Question: I have a floating action button on my main activity and it looks fine on the Pixel 4XL Emulator but when I put it on my Huawei P30 pro it looks like a small dot on my screen. Why?<URL>
XML:
'''
<?xml version="1.0" encoding="utf-8"?>
<RelativeLayout xmlns:android="http://schemas.android.com/apk/res/android"
xmlns:app="http://schemas.android.com/apk/res-auto"
android:layout_width="match_parent"
android:layout_height="match_parent"
android:background="#17171A">
<TextView
android:id="@+id/tasksText"
android:layout_width="wrap_content"
android:layout_height="wrap_content"
android:textStyle="bold"
android:textColor="@android:color/white"
android:layout_marginStart="16dp"
android:layout_marginBottom="16dp"
android:layout_marginTop="16dp"
android:textSize="32sp"
android:text="Oversikt" />
<androidx.recyclerview.widget.RecyclerView
android:id="@+id/tasksRecyclerView"
android:layout_width="match_parent"
android:layout_height="wrap_content"
android:layout_below="@id/tasksText"
app:layoutManager="androidx.recyclerview.widget.LinearLayoutManager"
android:nestedScrollingEnabled="true"/>
<com.google.android.material.floatingactionbutton.FloatingActionButton
android:id="@+id/fab"
android:layout_width="wrap_content"
android:layout_height="69dp"
android:layout_alignParentStart="true"
android:layout_alignParentEnd="true"
android:layout_alignParentBottom="true"
android:layout_marginStart="179dp"
android:layout_marginTop="32dp"
android:layout_marginEnd="178dp"
android:layout_marginBottom="48dp"
android:contentDescription="@string/todo"
android:src="@drawable/ic_baseline_add_24"
android:text="Legg Til"
app:backgroundTint="#3068DF" />
</RelativeLayout>
'''
[
<URL>
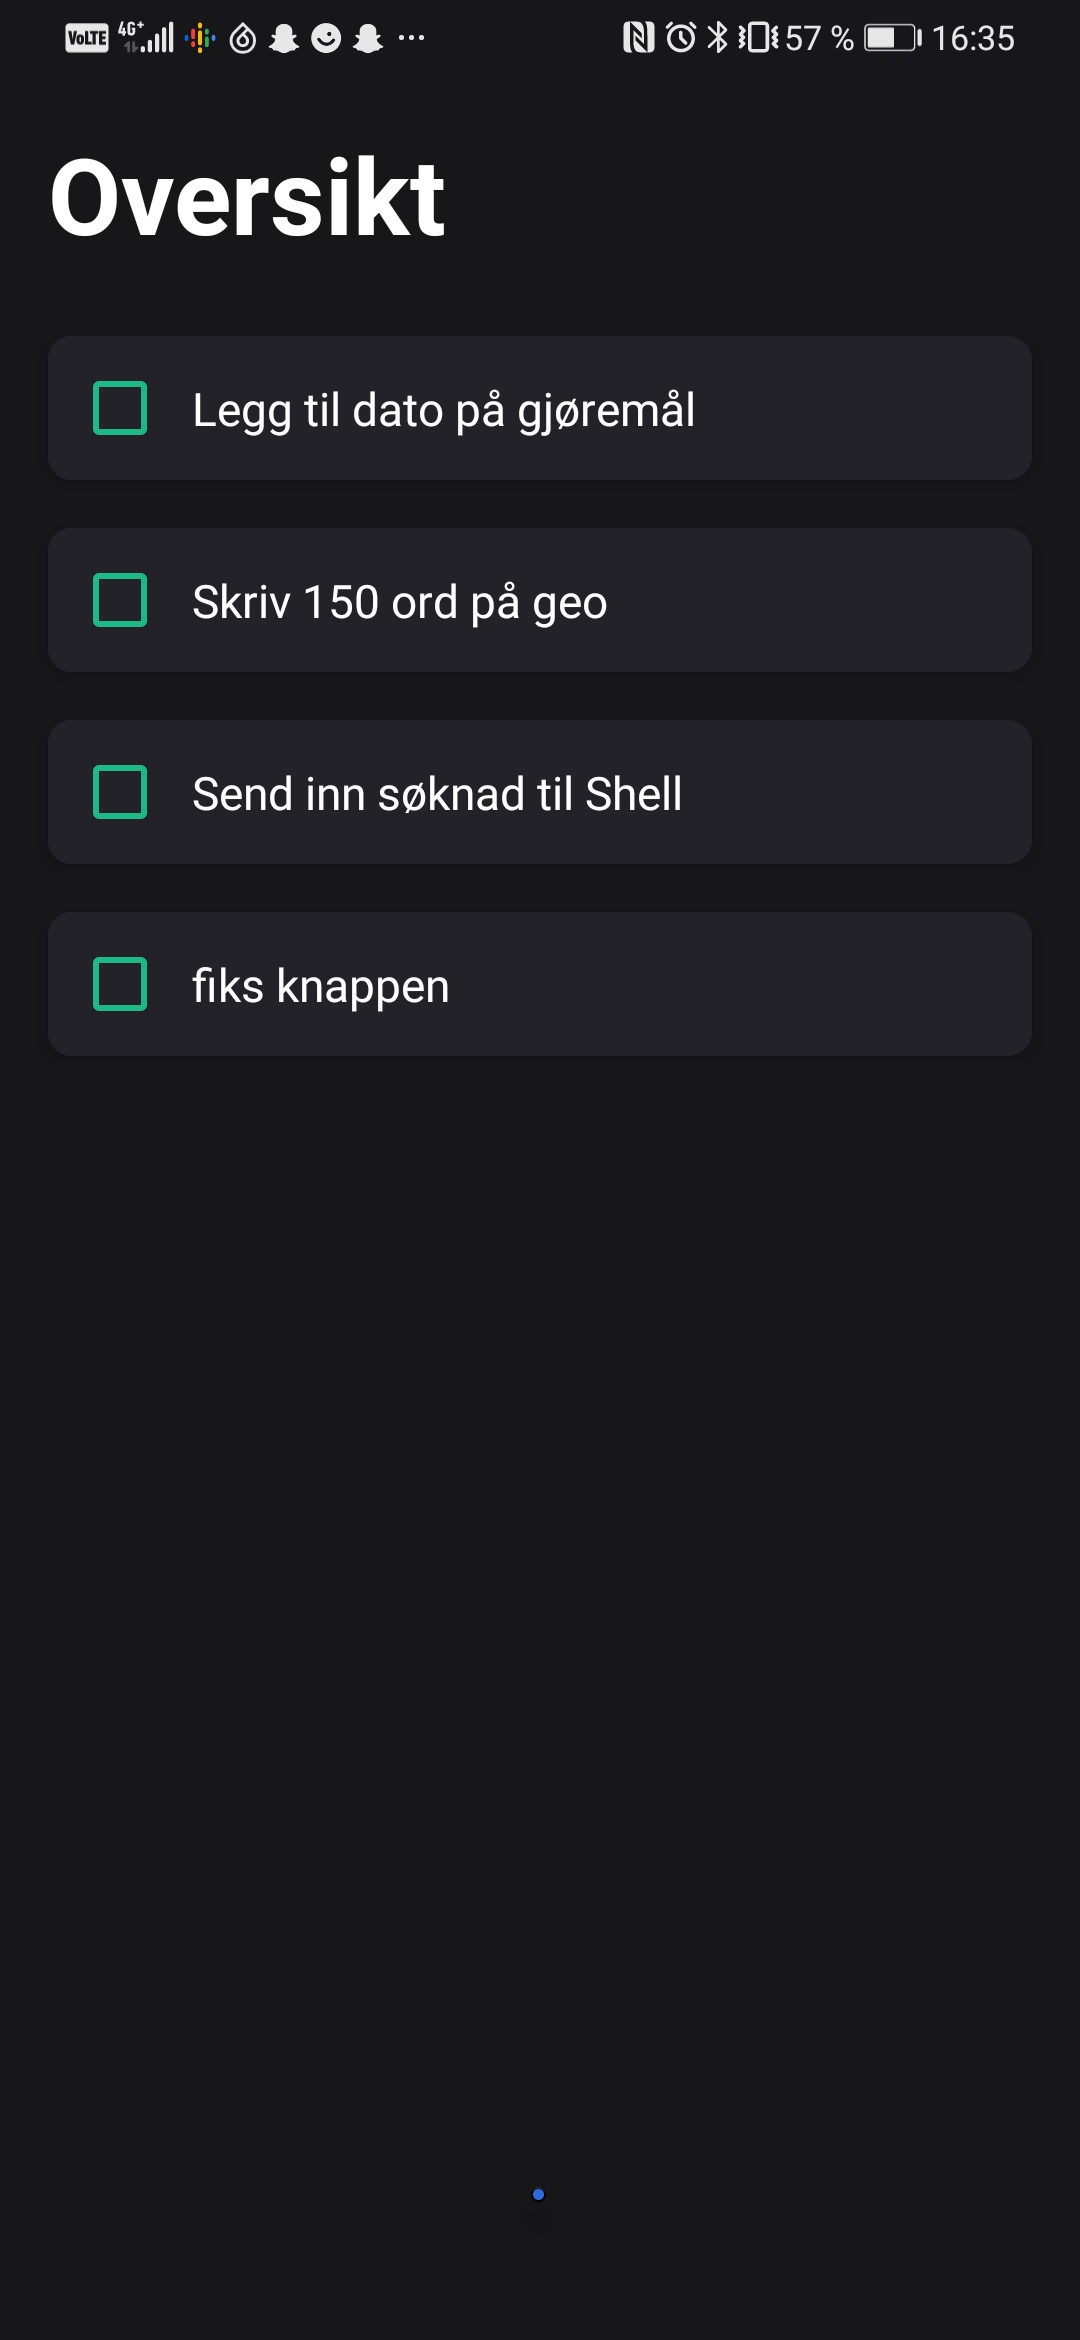
Answer: Try this (I horizontally centered your button and removed start/end margins and alignments):
'''
<com.google.android.material.floatingactionbutton.FloatingActionButton
android:id="@+id/fab"
android:layout_width="wrap_content"
android:layout_height="69dp"
android:layout_centerHorizontal="true"
android:layout_alignParentBottom="true"
android:layout_marginTop="32dp"
android:layout_marginBottom="48dp"
android:contentDescription="@string/todo"
android:src="@drawable/ic_baseline_add_24"
android:text="Legg Til"
app:backgroundTint="#3068DF" />
'''